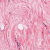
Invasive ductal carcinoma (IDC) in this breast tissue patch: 0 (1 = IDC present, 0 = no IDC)